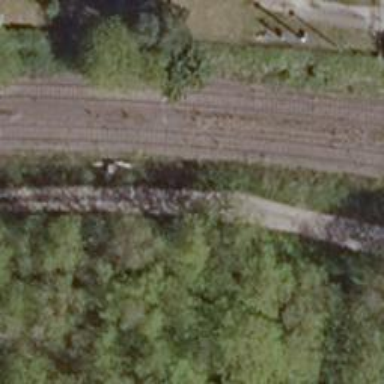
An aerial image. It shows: Disused railway.